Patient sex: M
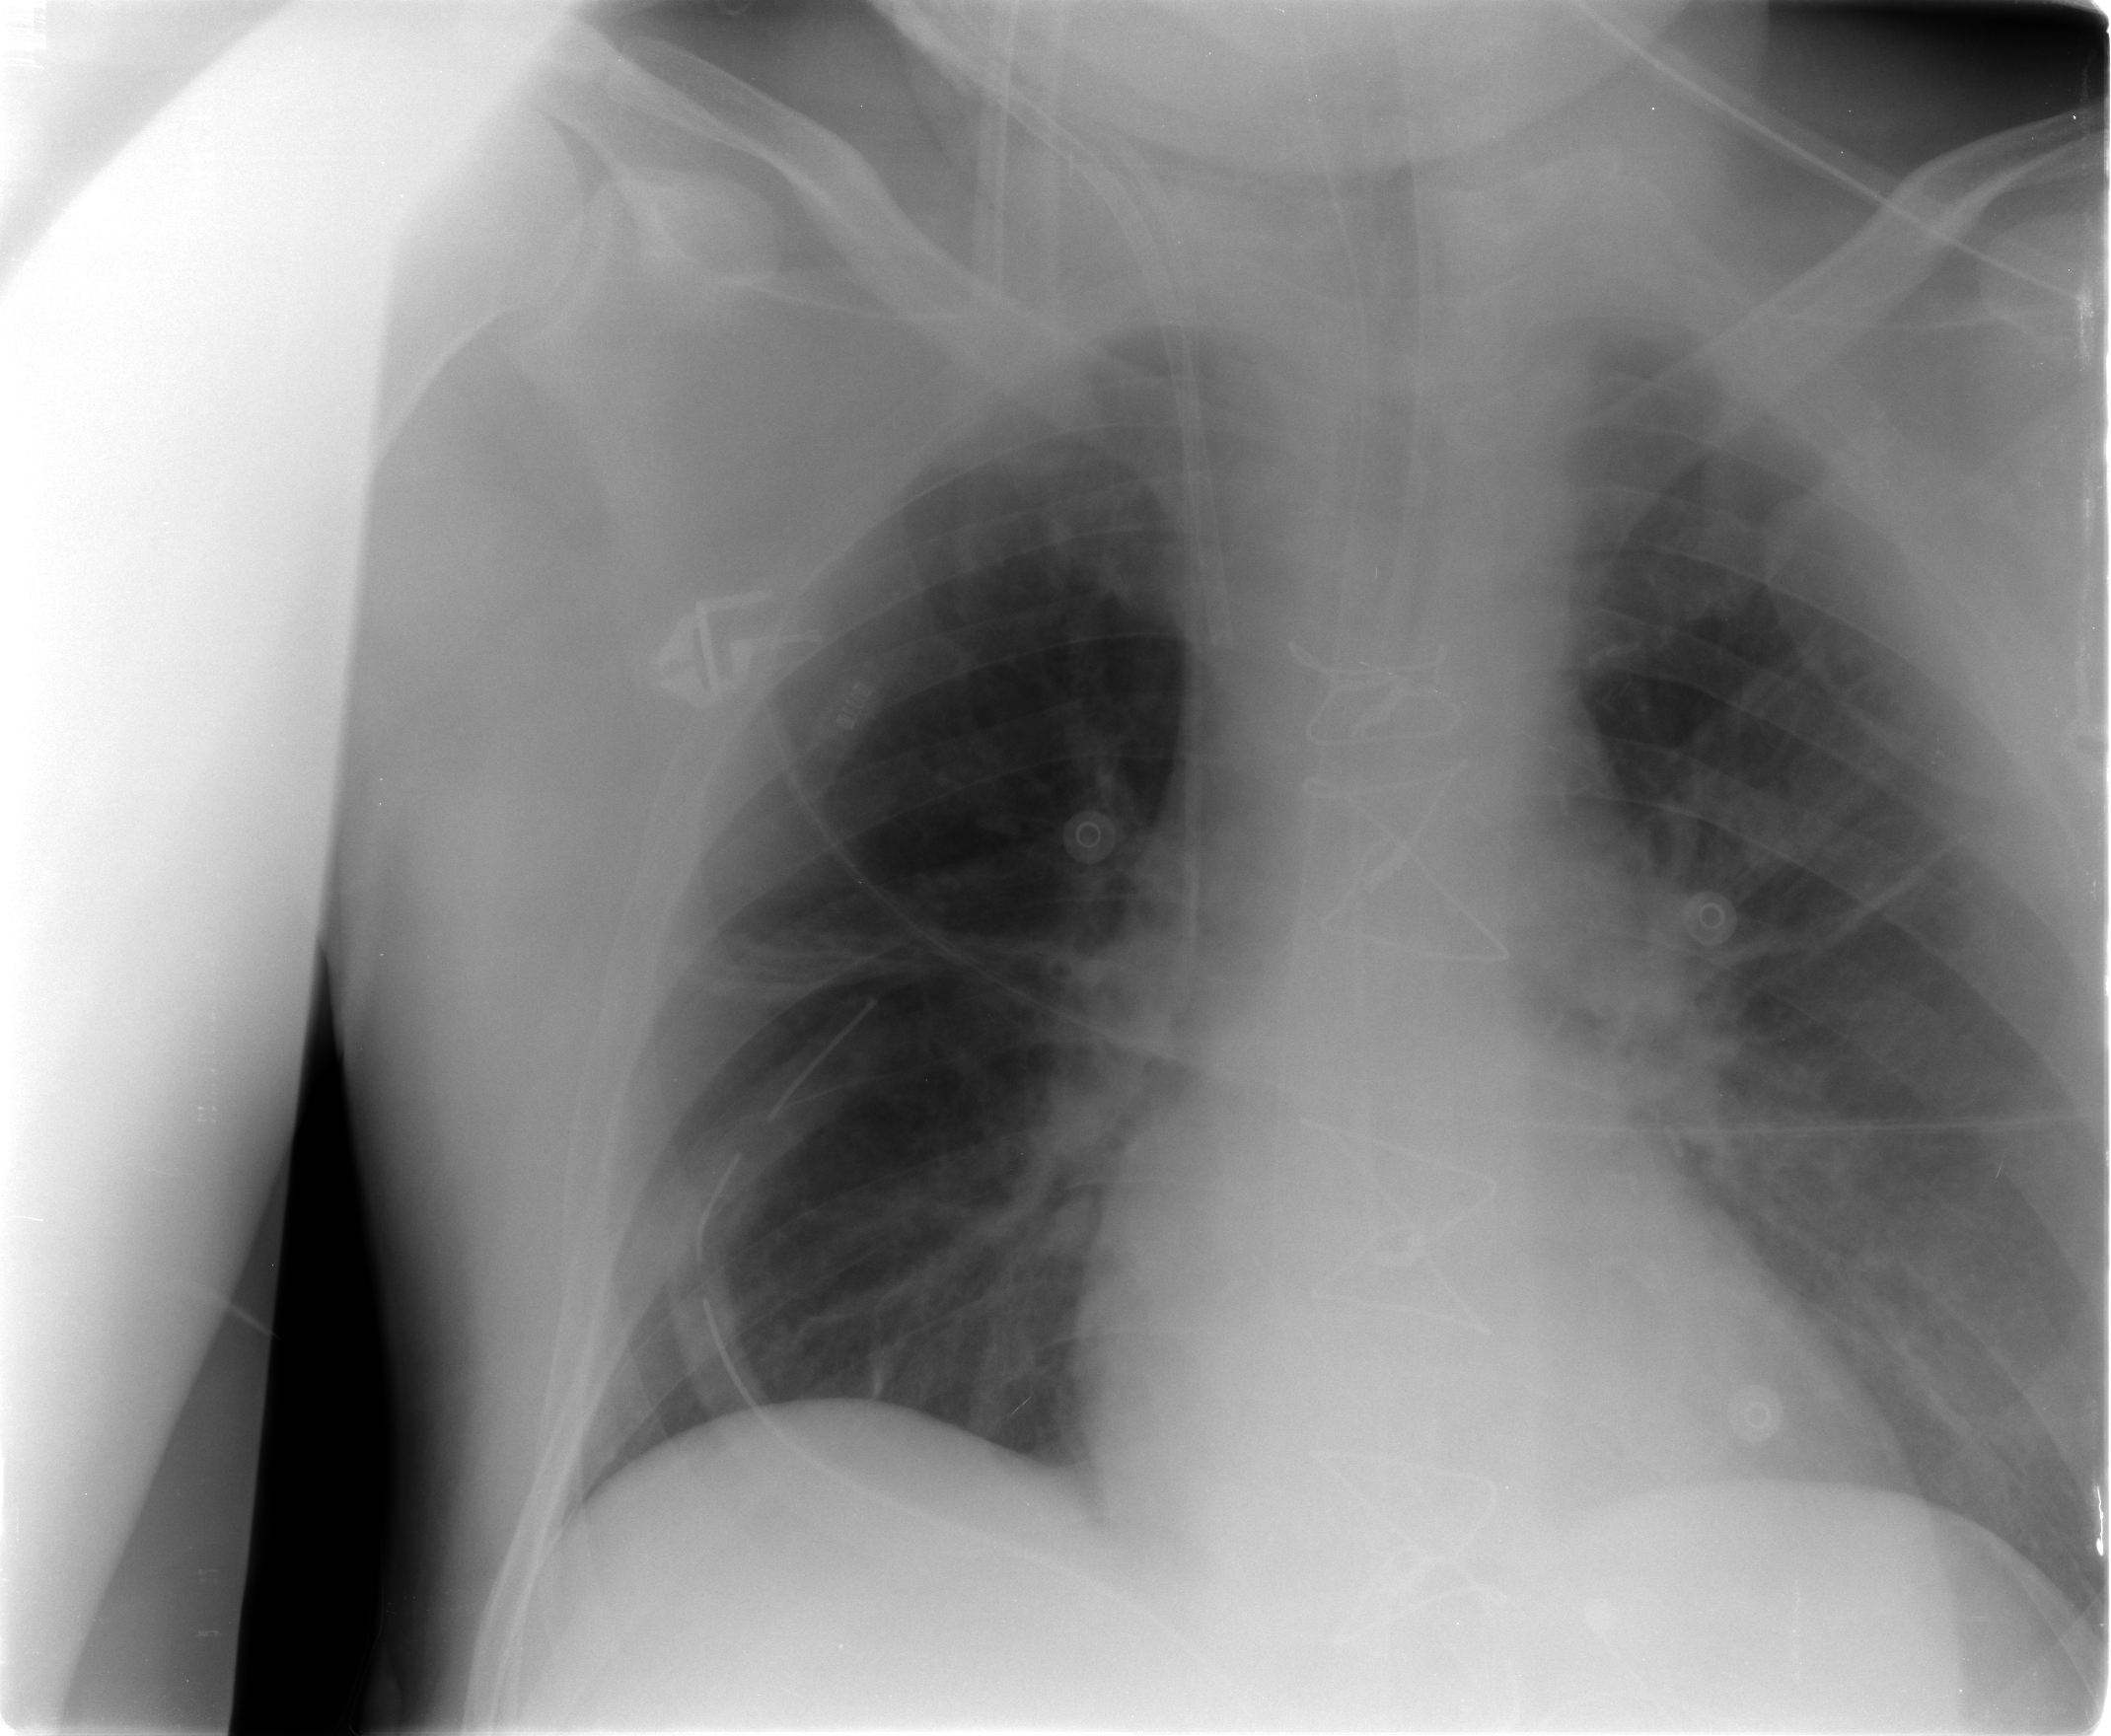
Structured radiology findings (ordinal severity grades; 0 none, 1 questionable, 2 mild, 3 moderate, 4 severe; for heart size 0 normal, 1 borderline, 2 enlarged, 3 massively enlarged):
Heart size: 0
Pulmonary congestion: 1
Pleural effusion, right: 0
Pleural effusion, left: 0
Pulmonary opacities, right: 0
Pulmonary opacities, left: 0
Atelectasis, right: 1
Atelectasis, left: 0